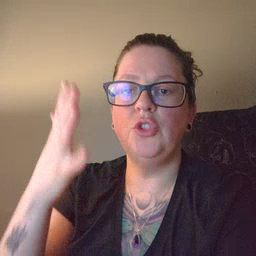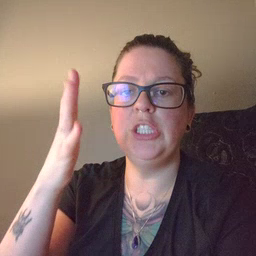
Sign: tree